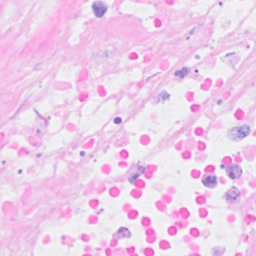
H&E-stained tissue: Breast